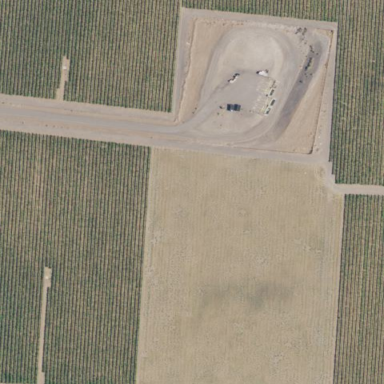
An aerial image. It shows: Vineyard with grape crops.